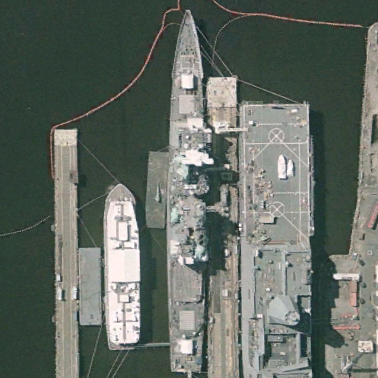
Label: cruiser